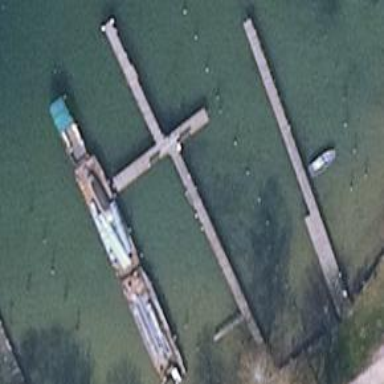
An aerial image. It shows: Man-made pier.